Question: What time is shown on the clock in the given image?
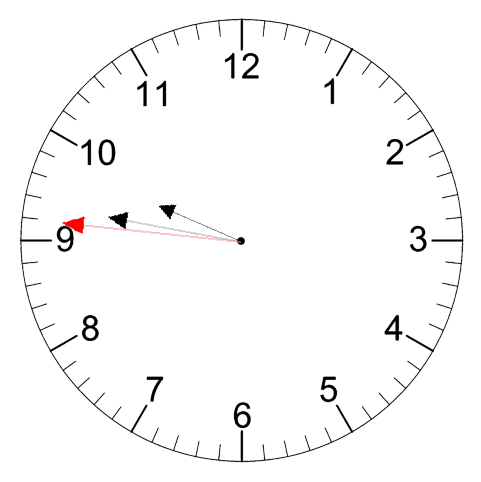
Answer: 09:46:46